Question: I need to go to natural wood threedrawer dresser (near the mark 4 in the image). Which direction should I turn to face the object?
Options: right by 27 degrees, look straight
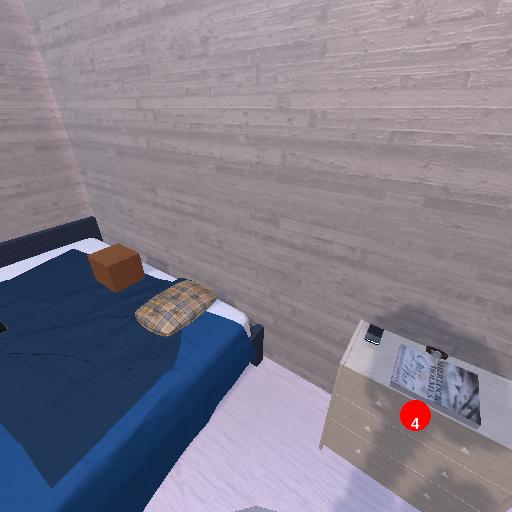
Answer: right by 27 degrees